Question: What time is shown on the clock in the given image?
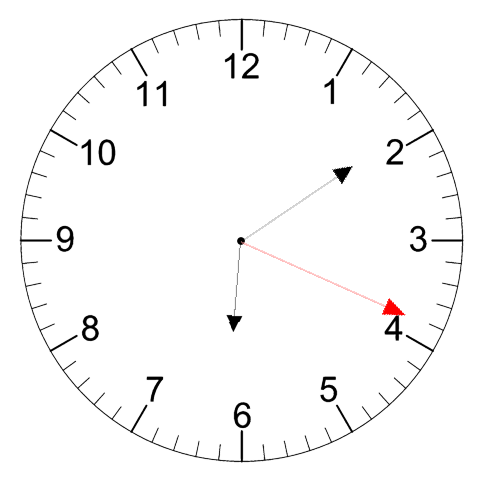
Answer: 06:09:19